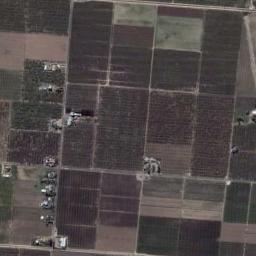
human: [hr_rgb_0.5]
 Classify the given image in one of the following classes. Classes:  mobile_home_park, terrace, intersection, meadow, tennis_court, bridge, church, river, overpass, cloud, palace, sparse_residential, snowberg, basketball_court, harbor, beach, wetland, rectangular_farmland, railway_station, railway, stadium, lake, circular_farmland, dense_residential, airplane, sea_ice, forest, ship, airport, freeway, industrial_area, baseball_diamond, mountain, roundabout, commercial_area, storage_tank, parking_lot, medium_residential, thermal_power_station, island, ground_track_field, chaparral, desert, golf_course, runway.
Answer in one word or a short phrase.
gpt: rectangular_farmland